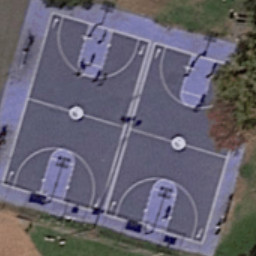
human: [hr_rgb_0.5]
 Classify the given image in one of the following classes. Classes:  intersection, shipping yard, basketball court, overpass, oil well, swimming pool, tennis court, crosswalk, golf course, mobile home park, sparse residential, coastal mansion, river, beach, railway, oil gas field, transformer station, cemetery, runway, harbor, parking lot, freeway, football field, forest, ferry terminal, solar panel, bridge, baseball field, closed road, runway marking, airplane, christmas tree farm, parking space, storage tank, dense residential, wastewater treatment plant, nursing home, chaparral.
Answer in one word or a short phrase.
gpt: basketball court